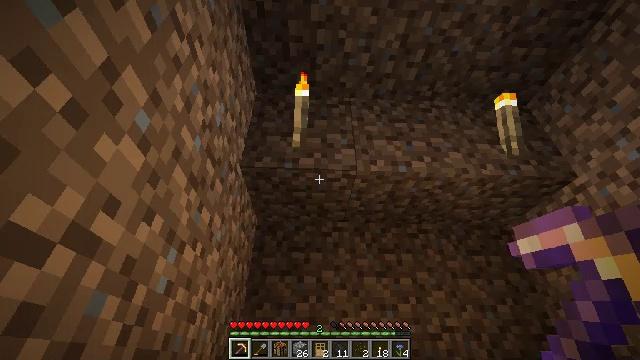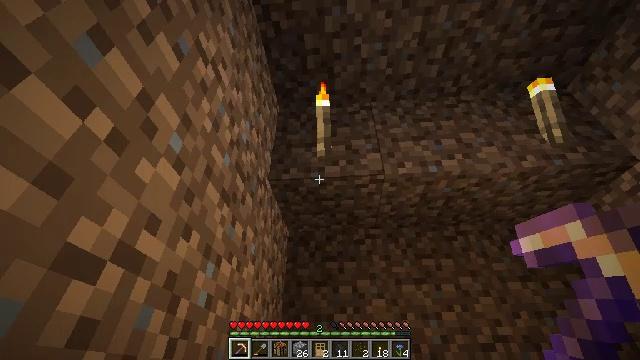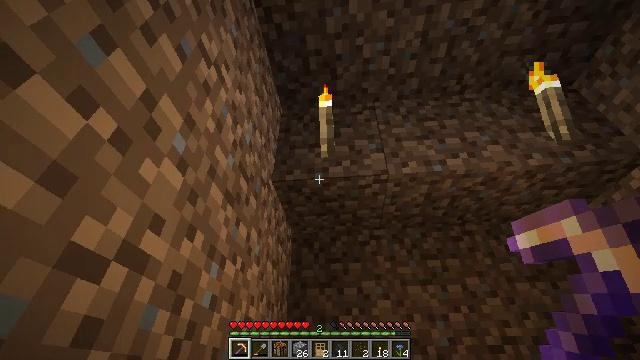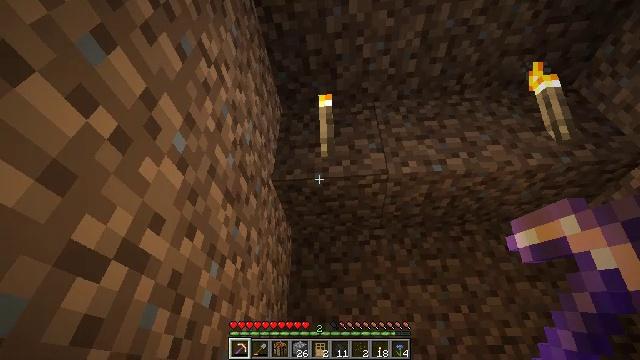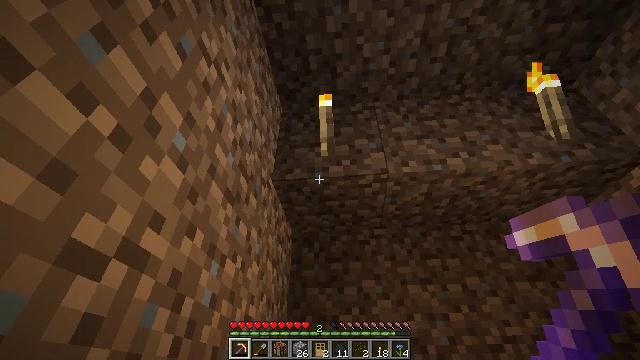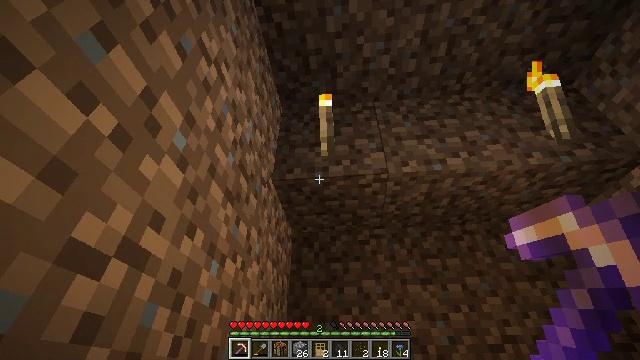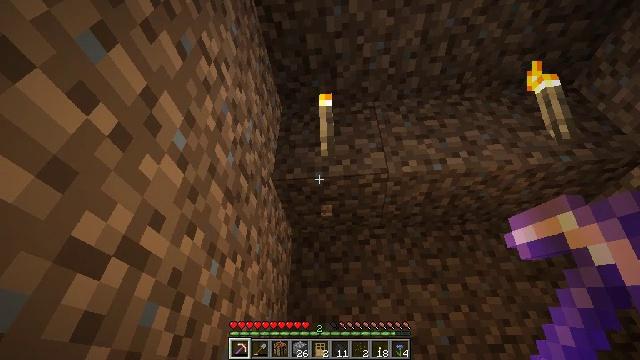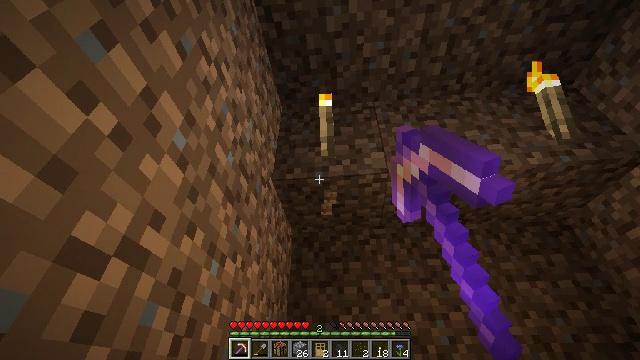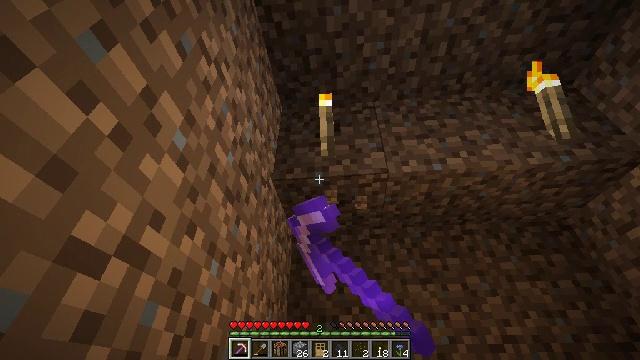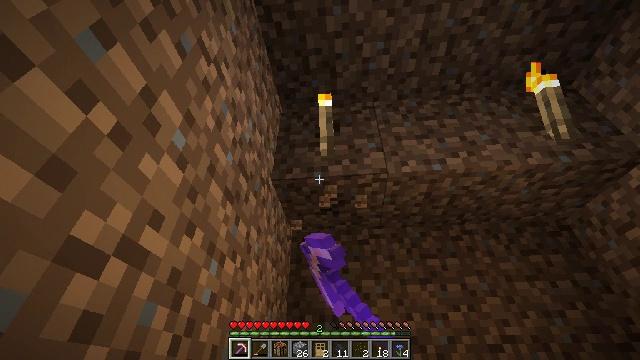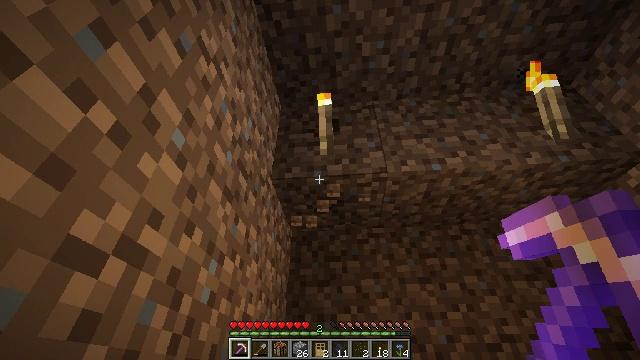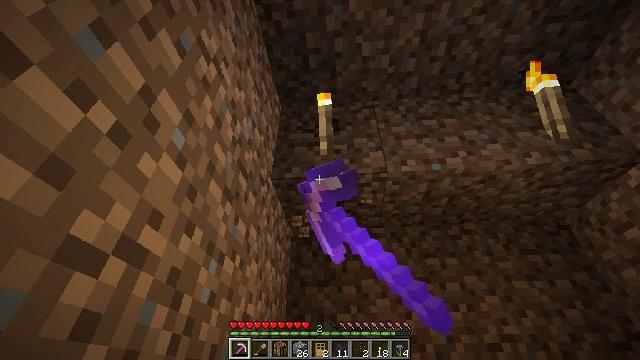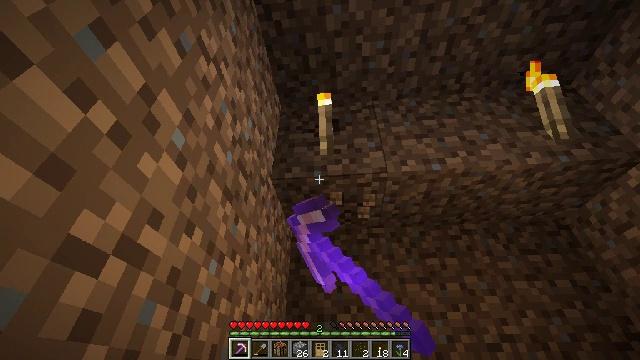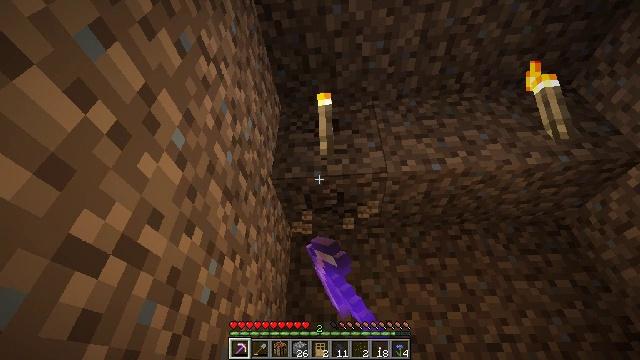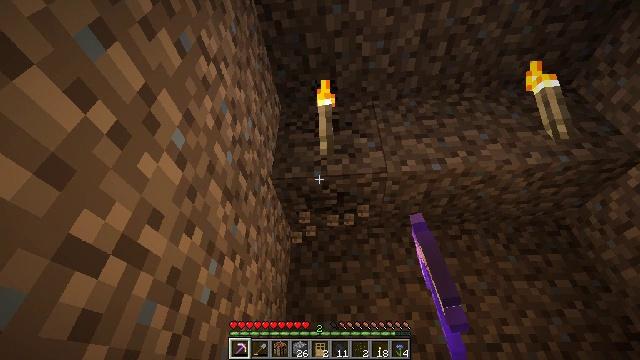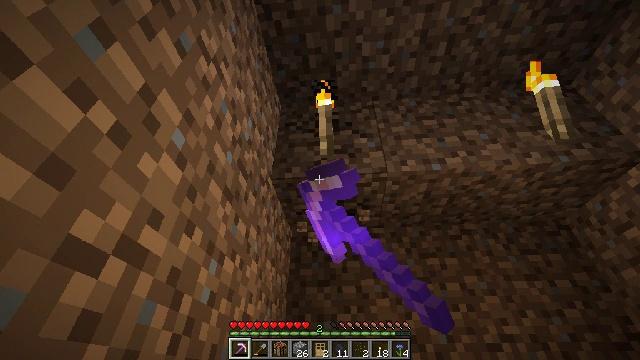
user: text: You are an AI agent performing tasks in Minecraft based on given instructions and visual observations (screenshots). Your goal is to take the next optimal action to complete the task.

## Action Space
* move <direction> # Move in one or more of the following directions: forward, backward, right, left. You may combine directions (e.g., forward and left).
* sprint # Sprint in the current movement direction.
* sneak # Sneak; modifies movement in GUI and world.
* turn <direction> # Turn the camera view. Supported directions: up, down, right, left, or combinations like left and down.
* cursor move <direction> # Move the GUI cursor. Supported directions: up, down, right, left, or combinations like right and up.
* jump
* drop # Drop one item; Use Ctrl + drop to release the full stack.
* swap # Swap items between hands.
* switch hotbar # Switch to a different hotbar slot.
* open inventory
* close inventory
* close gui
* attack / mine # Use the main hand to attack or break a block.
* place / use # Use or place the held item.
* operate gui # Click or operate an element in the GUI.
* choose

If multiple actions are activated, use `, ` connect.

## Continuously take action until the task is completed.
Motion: motion action
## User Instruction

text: Break the dirt block.
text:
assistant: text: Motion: turn left and up
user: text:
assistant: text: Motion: turn left
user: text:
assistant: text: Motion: no_op
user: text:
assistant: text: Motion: no_op
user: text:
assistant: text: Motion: no_op
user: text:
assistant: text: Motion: attack / mine
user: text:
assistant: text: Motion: attack / mine
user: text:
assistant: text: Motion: attack / mine
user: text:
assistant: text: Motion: attack / mine
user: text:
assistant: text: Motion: attack / mine
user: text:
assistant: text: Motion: attack / mine
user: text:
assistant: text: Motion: attack / mine
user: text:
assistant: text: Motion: attack / mine
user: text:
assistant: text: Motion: attack / mine
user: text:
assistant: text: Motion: attack / mine
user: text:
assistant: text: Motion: attack / mine
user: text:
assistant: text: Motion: attack / mine
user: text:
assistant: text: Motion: attack / mine
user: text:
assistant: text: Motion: attack / mine
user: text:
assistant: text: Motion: attack / mine
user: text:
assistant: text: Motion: attack / mine
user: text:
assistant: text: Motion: move forward, turn right, attack / mine
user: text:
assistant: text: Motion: move forward, turn right, attack / mine
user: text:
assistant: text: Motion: move forward, turn right, attack / mine
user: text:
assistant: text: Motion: attack / mine